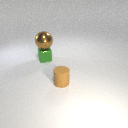
small green metal cube to the left of small brown rubber cylinder